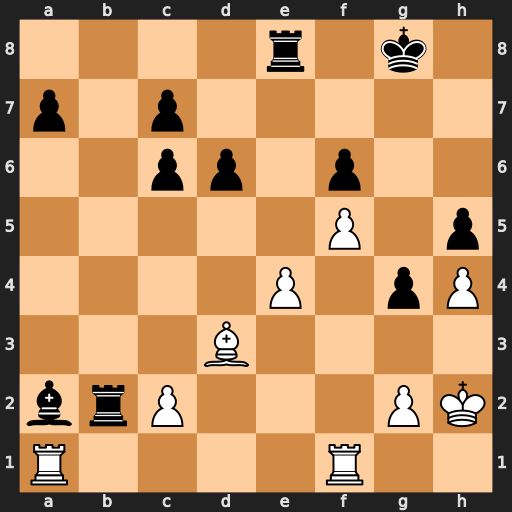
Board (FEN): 4r1k1/p1p5/2pp1p2/5P1p/4P1pP/3B4/brP3PK/R4R2
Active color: w
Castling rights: -
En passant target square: -
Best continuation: Rxa2 Rxa2 Bc4+ d5 Bxa2